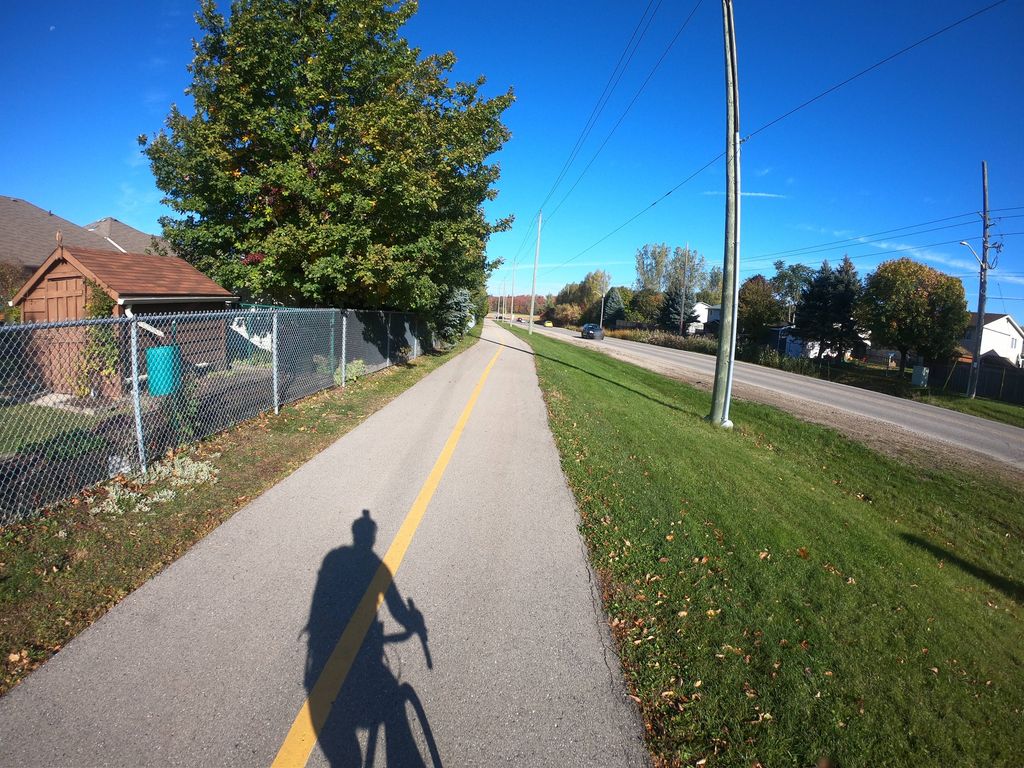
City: kitchener-waterloo